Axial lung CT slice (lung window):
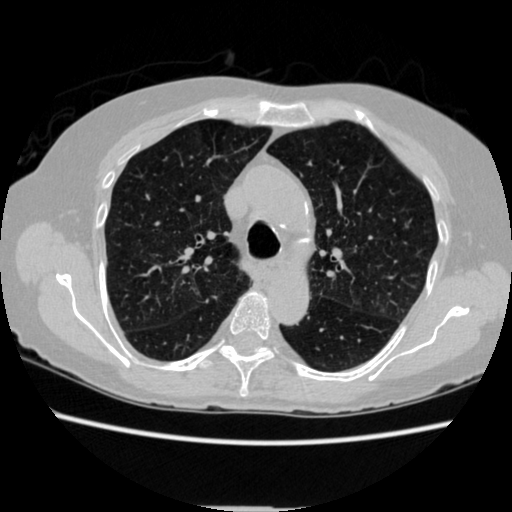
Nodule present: no